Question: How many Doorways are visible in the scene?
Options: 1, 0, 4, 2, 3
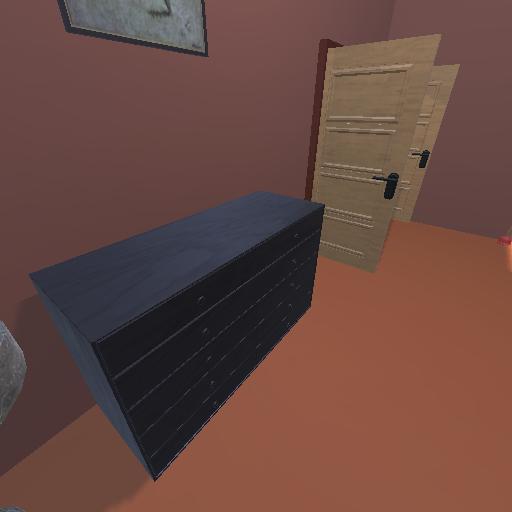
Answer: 1